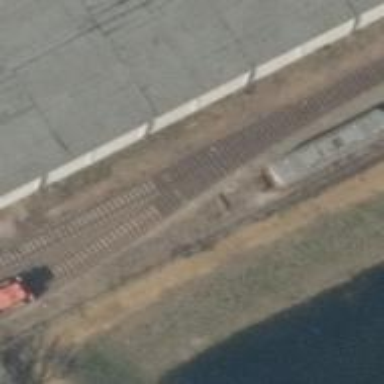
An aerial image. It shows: Railway yard used for servicing trains.